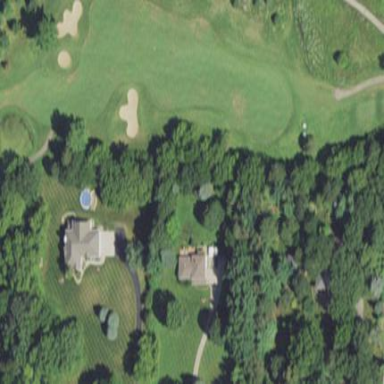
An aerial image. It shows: Area of rough grass used for golf.